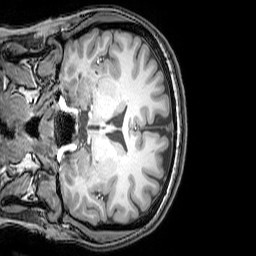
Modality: T1w
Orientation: coronal
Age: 22
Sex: female
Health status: healthy
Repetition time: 0.081 s
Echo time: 0.037 s